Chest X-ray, PA view. Patient: 47 years old, sex M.
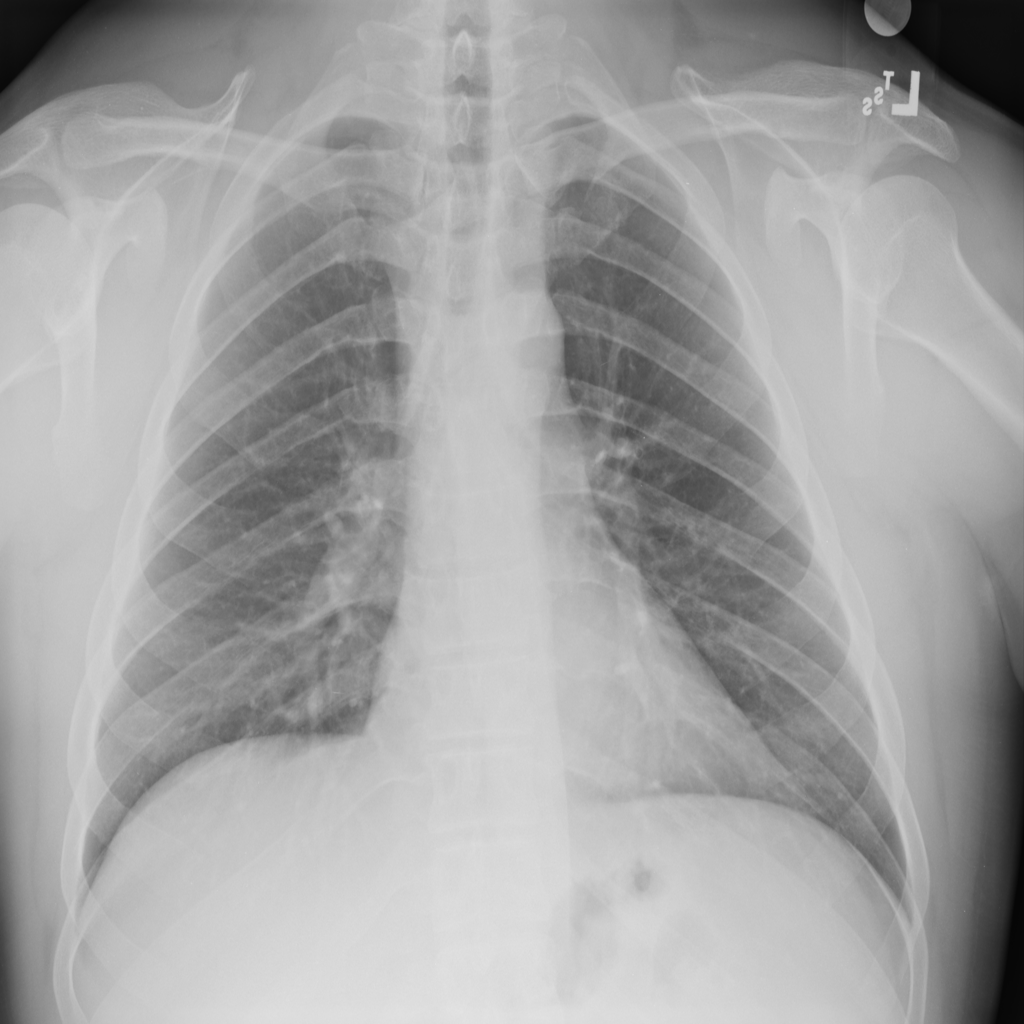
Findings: No Finding